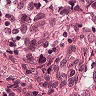
Metastatic tissue present: yes